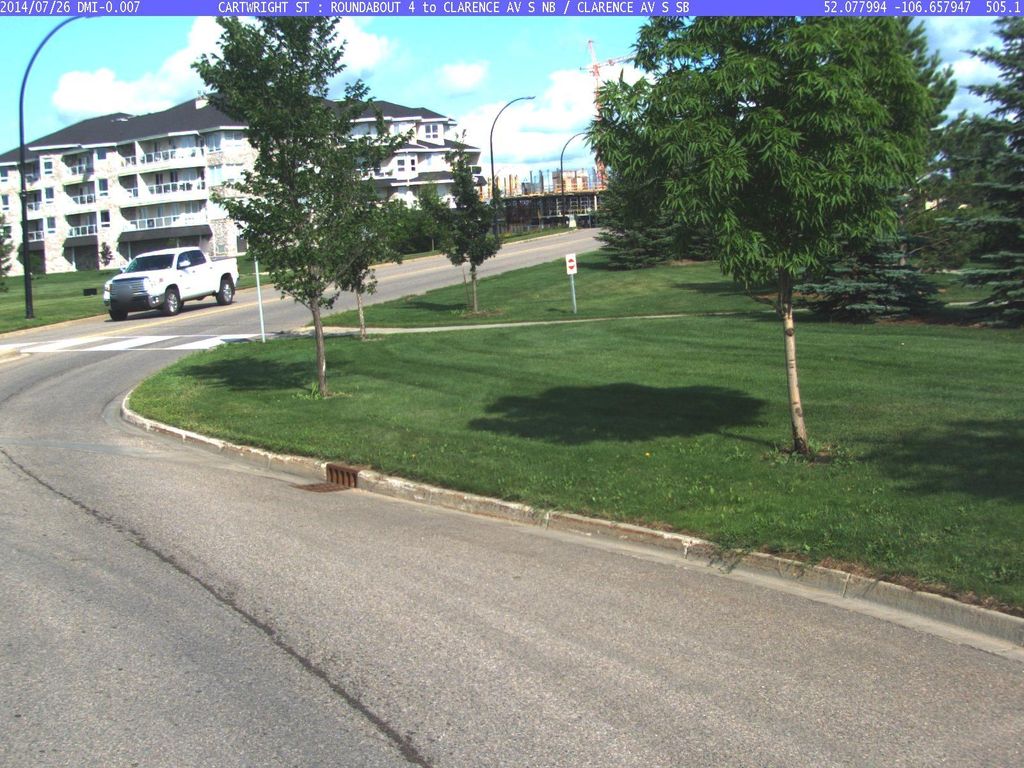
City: saskatoon